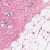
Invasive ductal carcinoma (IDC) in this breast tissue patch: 0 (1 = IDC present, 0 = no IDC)